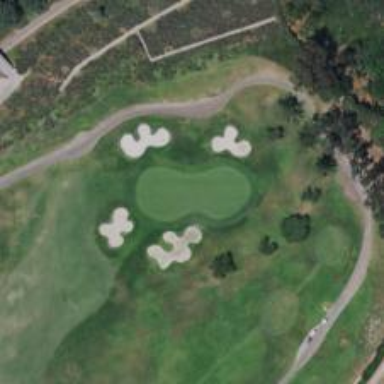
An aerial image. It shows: Golf hole.